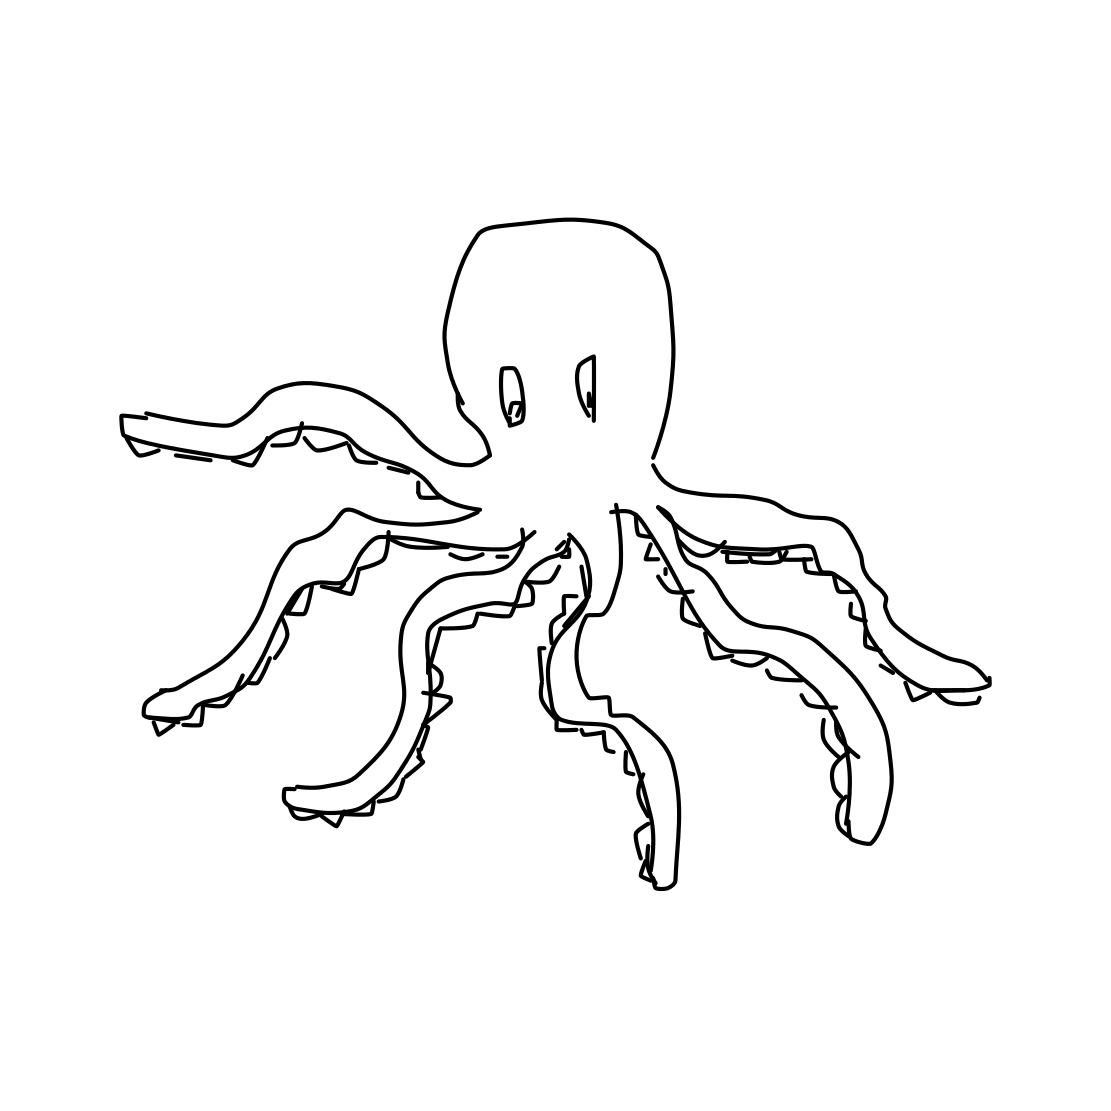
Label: octopus